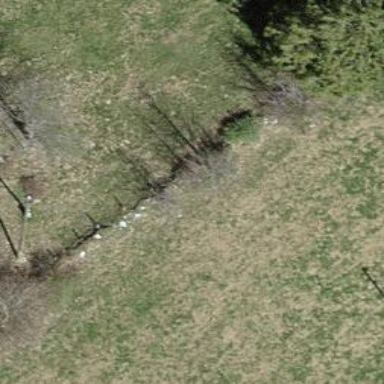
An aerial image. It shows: Single tag "natural: tree."